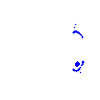
Particle: electron